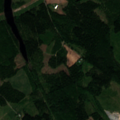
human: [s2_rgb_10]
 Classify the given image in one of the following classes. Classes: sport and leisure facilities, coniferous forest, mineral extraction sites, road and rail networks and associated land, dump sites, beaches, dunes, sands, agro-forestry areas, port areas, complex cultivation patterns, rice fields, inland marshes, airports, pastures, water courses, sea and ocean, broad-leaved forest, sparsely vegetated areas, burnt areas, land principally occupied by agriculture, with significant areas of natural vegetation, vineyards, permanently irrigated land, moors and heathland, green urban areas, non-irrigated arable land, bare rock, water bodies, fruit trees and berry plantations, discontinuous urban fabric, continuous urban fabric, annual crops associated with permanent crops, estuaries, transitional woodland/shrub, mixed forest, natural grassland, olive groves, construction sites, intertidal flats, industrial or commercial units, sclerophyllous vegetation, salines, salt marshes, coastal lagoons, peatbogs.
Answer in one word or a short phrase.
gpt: broad-leaved forest, mixed forest, transitional woodland/shrub